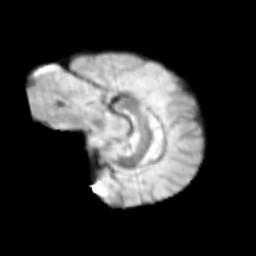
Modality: T2w
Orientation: sagittal
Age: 9
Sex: female
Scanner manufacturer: siemens
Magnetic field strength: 3 T
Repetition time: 3.8 s
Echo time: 0.07 s